Question: I am using the grid source code from this website:
<URL>
but I don't understand how the query string is formed for his custom columns. On the link I have provided there is an edit column, if you hover over the link you can see the hyperlink with the query string ID. I have used this source code but there is no query string for me.
'''
#region PartialViews
[ChildActionOnly]
public ActionResult RenderGrid()
{
DataLayer.RepositoryClient RC = new RepositoryClient();
var People = RC.GetPeople();
return PartialView("~/Views/Client/PartialViews/P_PersonGrid.cshtml", People);
}
#endregion
'''
I get a list of people from entity framework. Then I use a list of models in my partial view.
'''
@model List<Models.modelPeopleGrid>
@using GridMvc.Html
@{
ViewBag.Title = "Person records";
}
<div>
@Html.Label("Search for person")
<input type="text" onkeyup="activateSearch()" id="txtSearch" style="width:150px";/>
</div>
<div class="grid-wrap" style="float:left">
@Html.Grid(Model).Named("peopleGrid").Columns(columns =>
{
columns.Add(m => m.Firstname).Titled("Firstname").Filterable(true);
columns.Add(m => m.Surname).Titled("Surname").Filterable(true);
columns.Add(m => m.DateOfBirth).Titled("DateOfBirth").Filterable(true);
columns.Add(m => m.Address).Titled("Address").Filterable(true);
columns.Add(m => m.Borough).Titled("Borough").Filterable(true);
columns.Add(m => m.PersonID).Encoded(false).Sanitized(false).SetWidth(30).RenderValueAs(
@<b>
@Html.ActionLink("Edit person details", "EditPerson", "Index")
</b>);
columns.Add()
.Encoded(false)
.Sanitized(false)
.SetWidth(30)
.RenderValueAs(m =>
@<b>
@Html.ActionLink("Add/remove claims", "EditClaim", "Index")
</b>);
}).WithPaging(20)
</div>
<div class="rowValues" style="float:right"></div>
<script>
$(function () {
pageGrids.peopleGrid.onRowSelect(function (e) {
$(".rowValues").html(
"<h4>Full details of person:</h4>" +
"Firstname: " + e.row.Firstname + "<br />" +
"Surname: " + e.row.Surname + "<br />" +
"DateOfBirth: " + e.row.DateOfBirth + "<br />" +
"Address: " + e.row.Address + "<br />" +
"Borough: " + e.row.Borough + "<br />"
);
});
});
</script>
<script type="text/javascript">
function activateSearch() {
var value = $("#txtSearch").val();
$.ajax({
url: "Client/GetPeople",
dataType: 'html',
type: "GET",
data: { Name: value },
success: function (data) {
$('.webgrid').empty().html(data);
},
error: function () {
alert("error");
}
});
}
</script>
'''
I don't know how to get a query string formed for this line of code:
'''
columns.Add(m => m.PersonID).Encoded(false).Sanitized(false).SetWidth(30).RenderValueAs(
@<b>
@Html.ActionLink("Edit person details", "EditPerson", "Index")
</b>);
'''

I tried html object attributes as the fourth parameter of actionlink but I was getting a red swiggly for some reason.
Anyone know how to answer my problem?
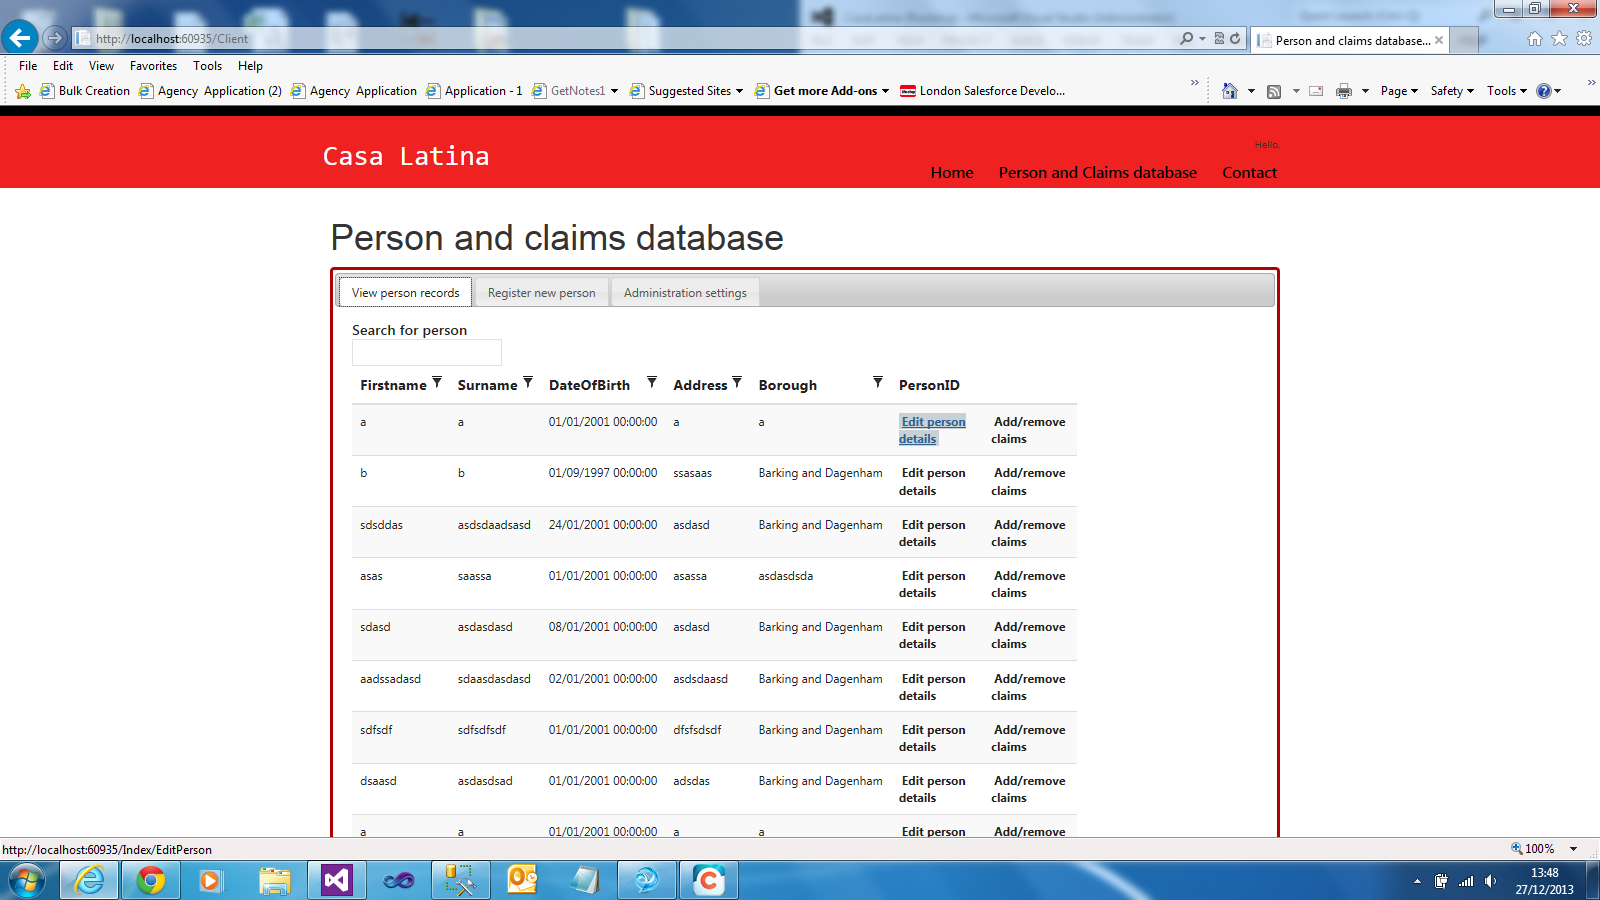
Answer: As seen in the example on the website you've linked to, the 'RenderValueAs' method takes a lambda expression where the parameter represents the current model for the row.
> I tried html object attributes as the fourth parameter of actionlink
but I was getting a red swiggly for some reason.
Usually Razor Intellisense and syntax highlighting in Visual Studio is very buggy. Never trust it. The fact that you are getting red squiggles in a Razor page doesn't mean that you have an error in your syntax. In most cases it means that it is the syntax highlighter that simply doesn't understand the syntax. The only reliable thing is to run your application and see if it works.
So with this in mind you may try:
'''
columns
.Add(m => m.PersonID)
.Encoded(false)
.Sanitized(false)
.SetWidth(30)
.RenderValueAs(m =>
@<b>
@Html.ActionLink(
linkText: "Edit person details",
actionName: "EditPerson",
controllerName: "Index", // <-- Huh, Index looks like an action name, double check that
routeValues: new { id = m.PersonID },
htmlAttributes: null
)
</b>
);
'''
Notice how I have used explicit parameter names to make the code more readable and avoid any ambiguities with the gazzillions of overloads of the ActionLink method that the designers of the framework provided us.